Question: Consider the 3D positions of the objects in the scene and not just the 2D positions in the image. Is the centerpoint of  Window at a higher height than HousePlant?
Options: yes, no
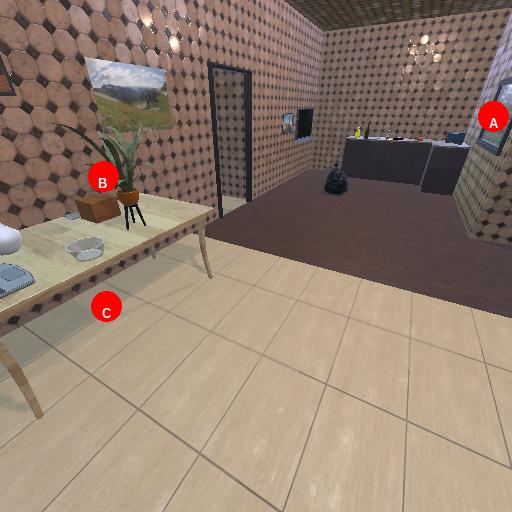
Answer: yes